Interaction volume radius: 5 \u00c5
Interaction volume height: 15 \u00c5
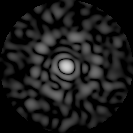
Disorder parameter: 0.8524